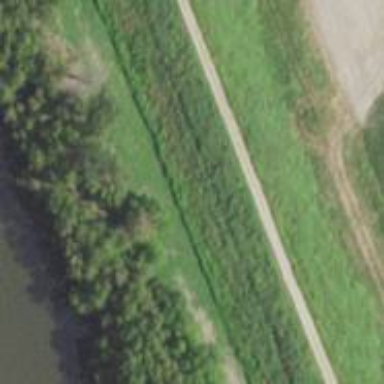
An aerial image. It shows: Track road along levee embankment.